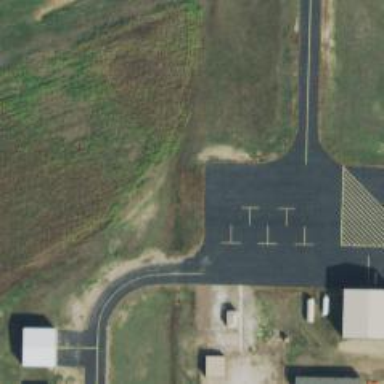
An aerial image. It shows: Apron paved with asphalt at the airport.